Question: I'm trying to do a scoresheet lookup in Excel, and want to do it without vba.
Mainly so that the spreadsheet can be used in either Mac or Windows without issue, and also to give the score sheet a "live" feel to it with the updates happening in real time.
What I have so far is:

And using the array formula
{=MAX(IF(B2:B18=F1,C2:C18))}
I can return the best score for team 1 (93)
However although Team 1 can have as many competitors as they want, only nominated competitors scores register.
And as Felix is not a nominated competitor (only the four listed in cells F2 - F5 are)
The best score for Team 1 should be Ryan's score of 64.
So my conundrum is, I want to return the max score (like my formula already does) with the condition that the competitors name is in the Team list in column F.
I've been messing around no luck and am wondering if this is even possible without vba coding.
Many Thanks
Michael
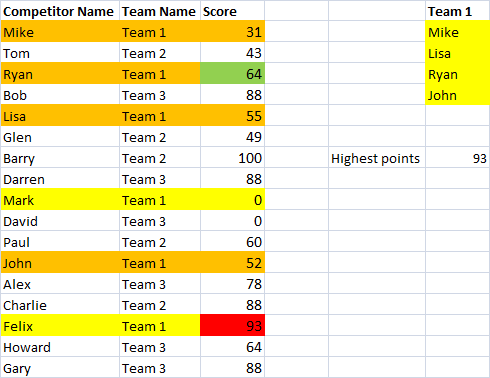
Answer: You can use this function:
'''
=MAX(($A$2:$A$18=TRANSPOSE(F2:F5))*($B$2:$B$18=F1)*$C$2:$C$18)
'''
To enter/confirm an , hold down + while hitting . If you do this correctly, Excel will place braces '{...}' around the formula seen in the formula bar.
<URL>
Note that I chose to also check that the nominated competitor is in the requisite team, just in case you have two people with the same name on different teams. But that is not necessary.
function solution removed as it did not work properly.